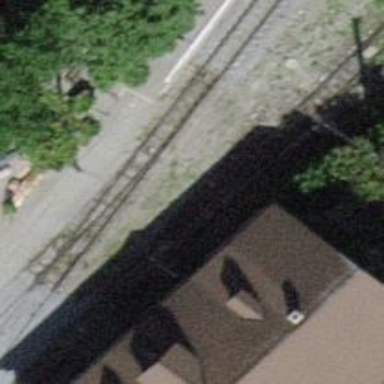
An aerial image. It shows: Narrow-gauge railway yard with electrified tracks using contact line.